Field crop: tomato
Growth stage: 1
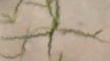
Species: cyperus